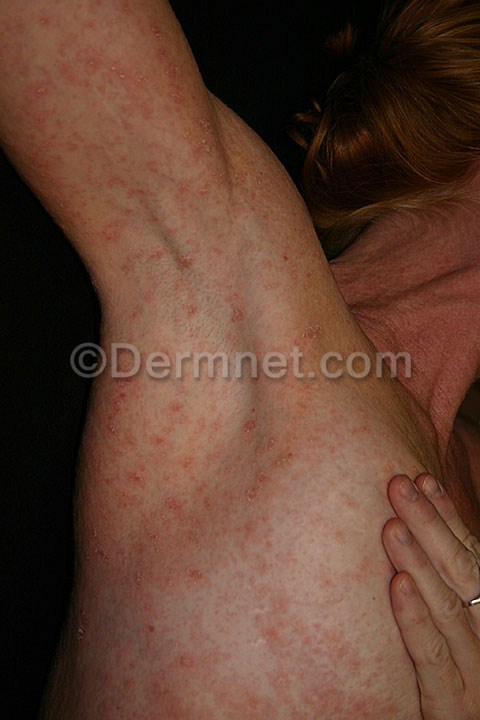
Disease: Psoriasis pictures Lichen Planus and related diseases